Question:
I want to make an app with a interface like google+ or evernote like the following , how to perform these ui? Use GridView in Android?
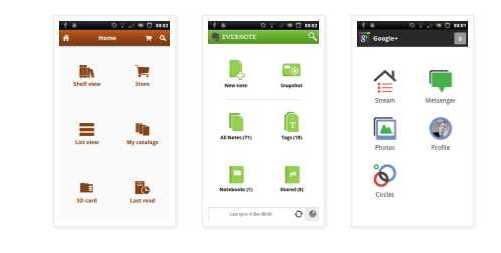
Answer: They are similar to that. But they have their own term called .
Here is a link on a tutorial,
<URL>
Here is a link which explains few things to you,
<URL>
And also this question here, which was previously discussed about it,
<URL>
And this looks to be the suggested way to do it,
'''
<com.google.android.apps.iosched.ui.widget.DashboardLayout
xmlns:android="http://schemas.android.com/apk/res/android"
android:layout_width="fill_parent"
android:layout_height="fill_parent">
<Button android:id="@+id/home_btn_schedule"
style="@style/DashboardButton"
android:text="@string/btn_schedule"
android:drawableTop="@drawable/home_btn_schedule" />
<Button android:id="@+id/home_btn_map"
style="@style/DashboardButton"
android:text="@string/btn_map"
android:drawableTop="@drawable/home_btn_map" />
<Button android:id="@+id/home_btn_sessions"
style="@style/DashboardButton"
android:text="@string/btn_sessions"
android:drawableTop="@drawable/home_btn_sessions" />
<Button android:id="@+id/home_btn_starred"
style="@style/DashboardButton"
android:text="@string/btn_starred"
android:drawableTop="@drawable/home_btn_starred" />
<Button android:id="@+id/home_btn_vendors"
style="@style/DashboardButton"
android:text="@string/btn_vendors"
android:drawableTop="@drawable/home_btn_vendors" />
<Button android:id="@+id/home_btn_announcements"
style="@style/DashboardButton"
android:text="@string/btn_announcements"
android:drawableTop="@drawable/home_btn_announcements" />
'''
<URL>